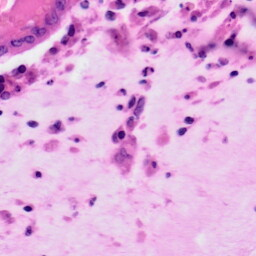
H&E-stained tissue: Colon